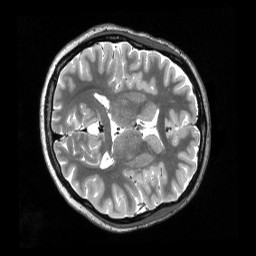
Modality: T2w
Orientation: axial
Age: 20
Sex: female
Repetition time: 3.2 s
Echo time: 0.563 s